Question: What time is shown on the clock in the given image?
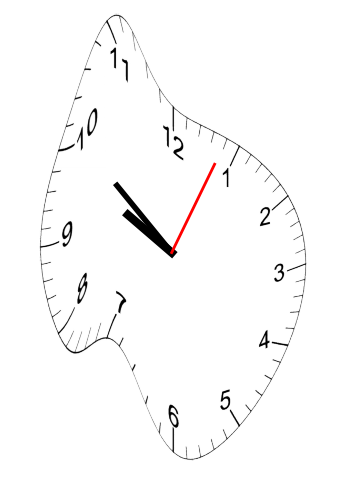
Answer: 09:51:04